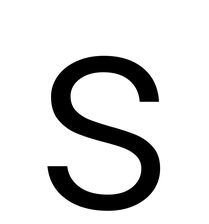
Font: Poppins-Light